Interaction volume radius: 10 \u00c5
Interaction volume height: 10 \u00c5
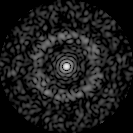
Disorder parameter: 0.8479